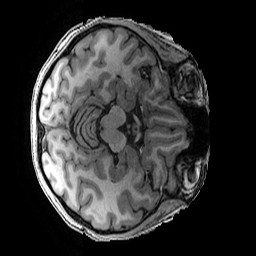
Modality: T1w
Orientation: axial
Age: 17
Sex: female
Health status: ill
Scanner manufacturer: ge
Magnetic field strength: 3 T
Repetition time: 0.007664 s
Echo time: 0.00342 s